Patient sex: M
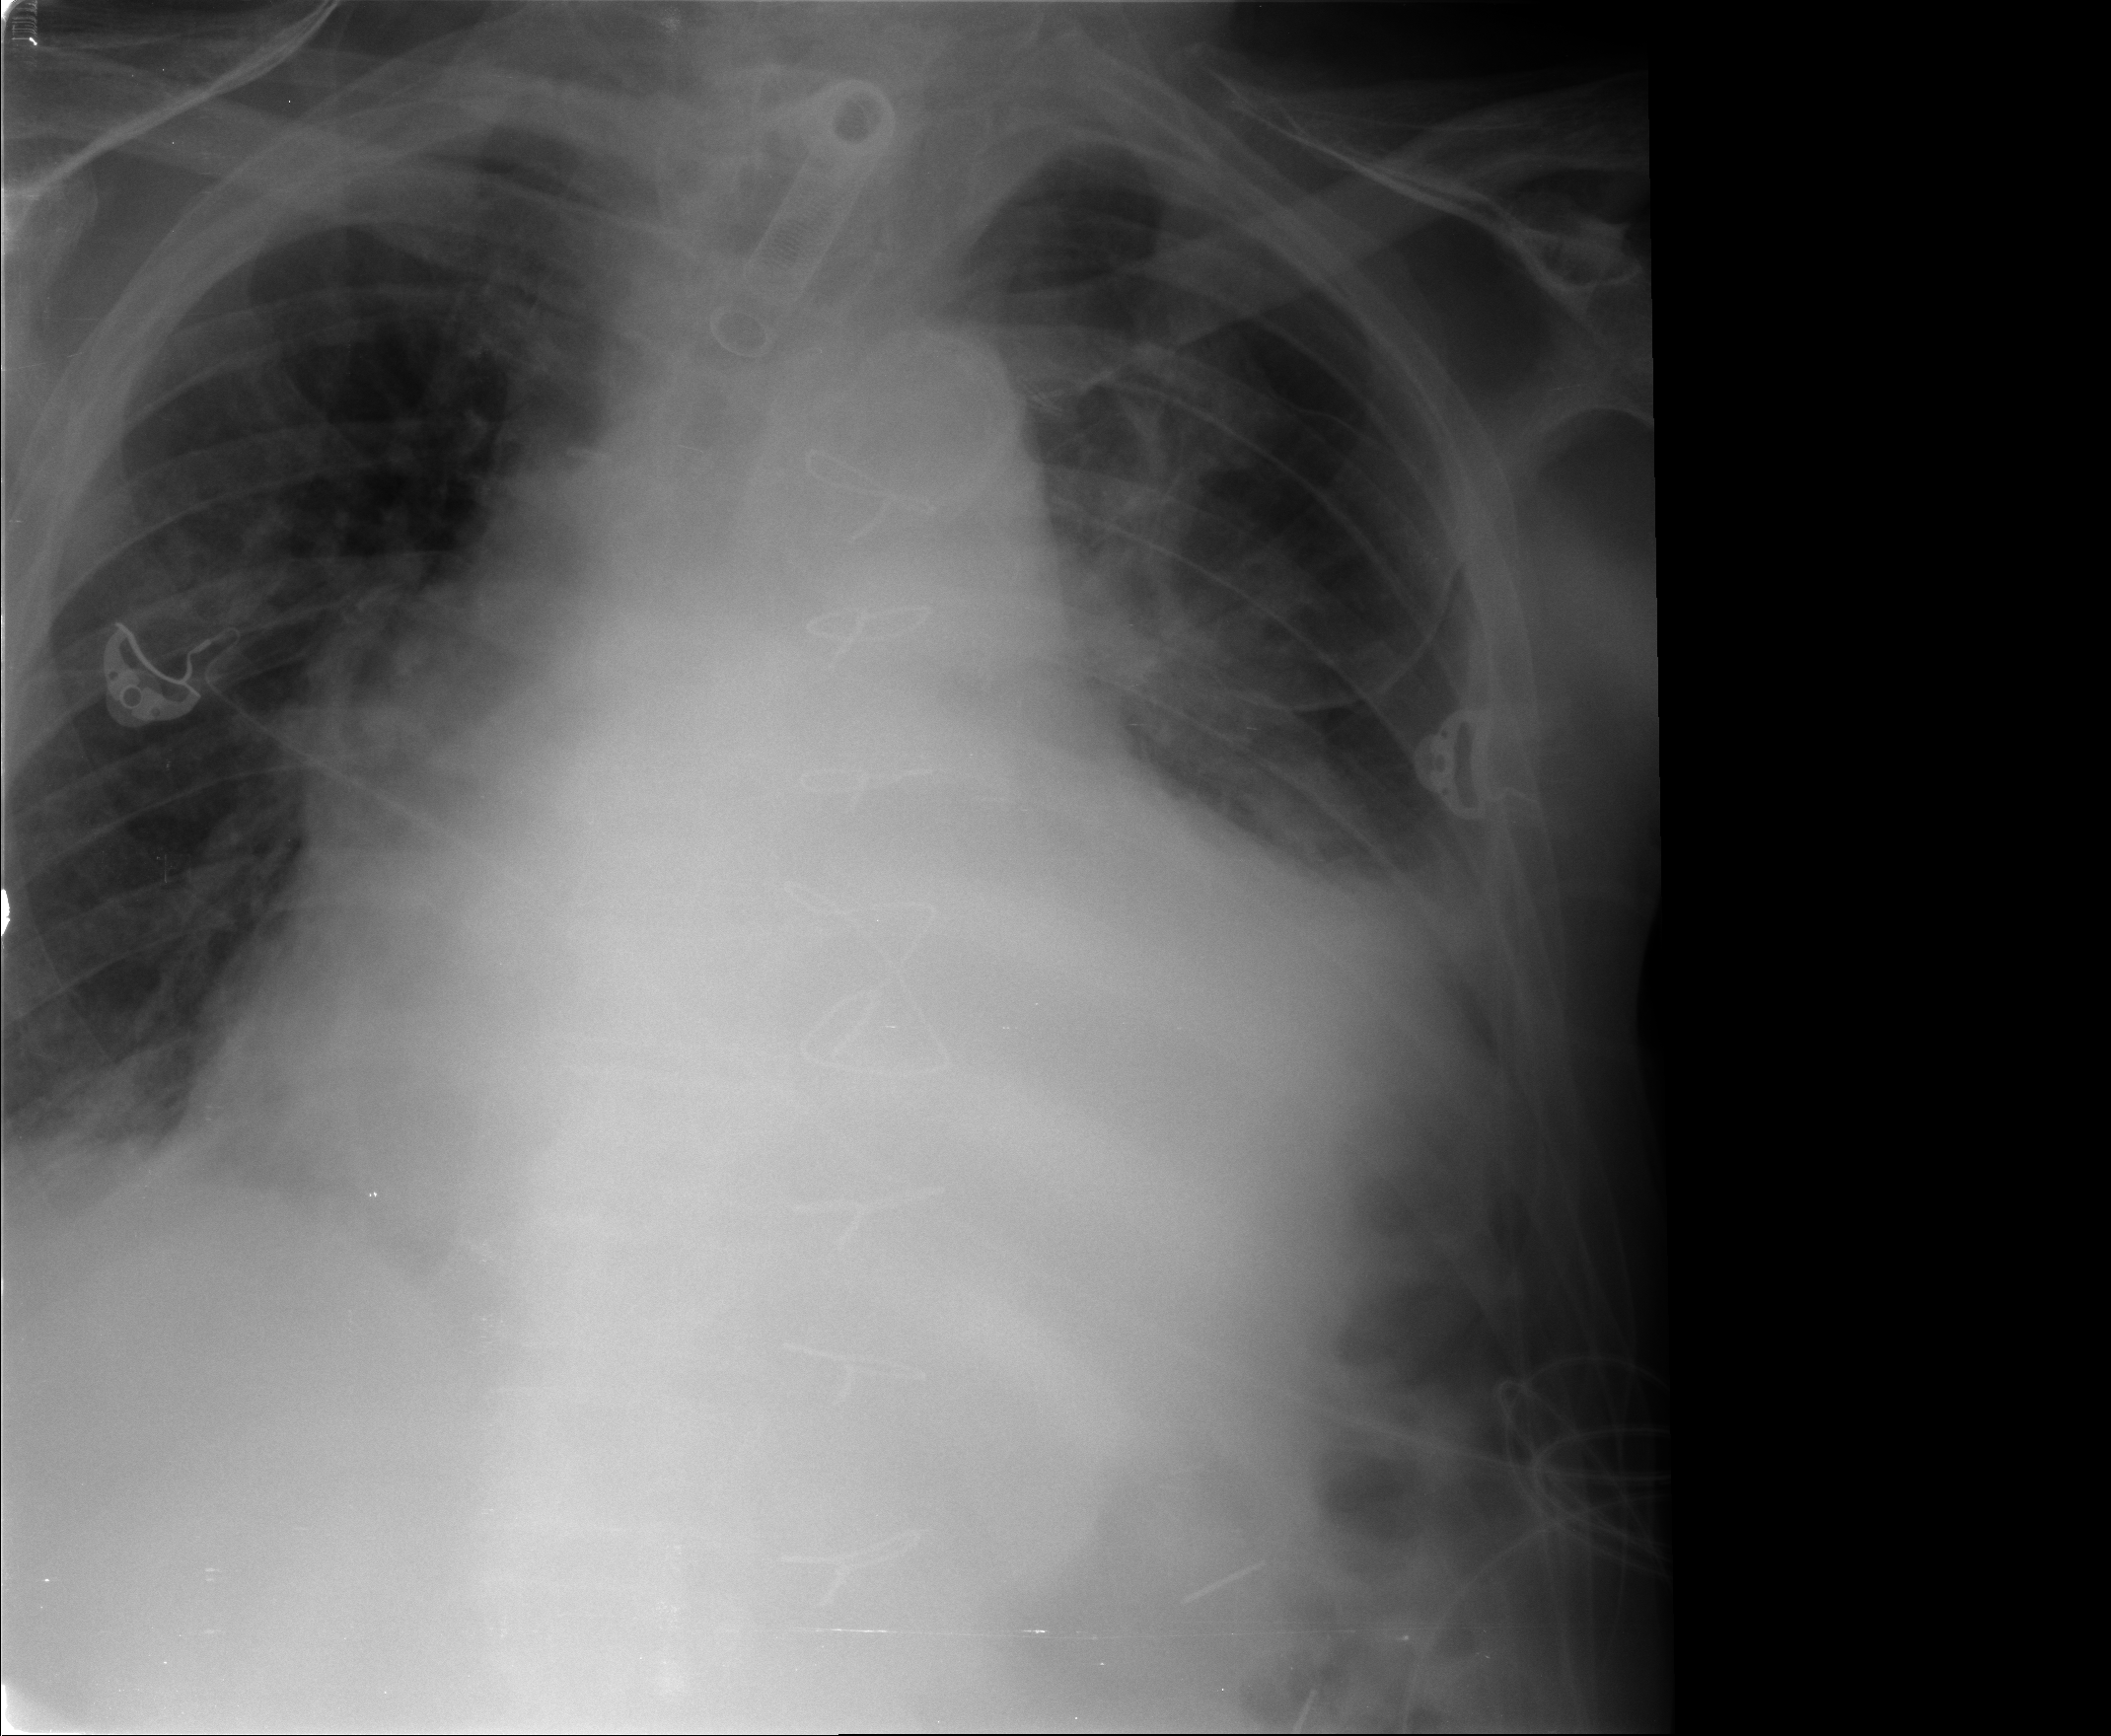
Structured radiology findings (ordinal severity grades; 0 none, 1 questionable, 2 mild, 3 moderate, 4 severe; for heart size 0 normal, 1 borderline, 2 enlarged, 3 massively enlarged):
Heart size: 3
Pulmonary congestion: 1
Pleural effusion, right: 0
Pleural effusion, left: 3
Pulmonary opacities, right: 1
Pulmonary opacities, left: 1
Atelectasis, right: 1
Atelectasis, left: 3